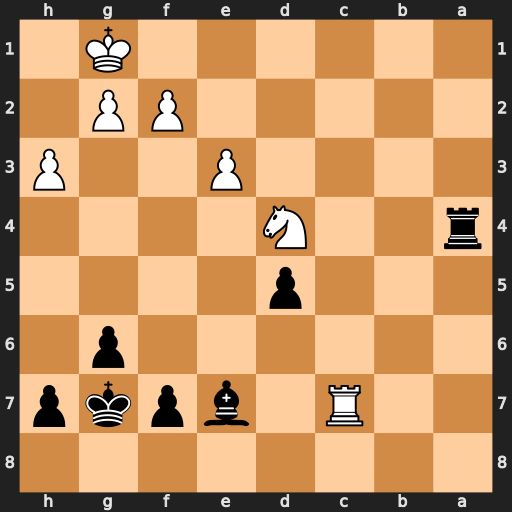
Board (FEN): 8/2R1bpkp/6p1/3p4/r2N4/4P2P/5PP1/6K1
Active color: b
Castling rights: -
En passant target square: -
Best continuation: Ra1+ Kh2 Bd6+ g3 Bxc7